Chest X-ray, PA view. Patient: 59 years old, sex M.
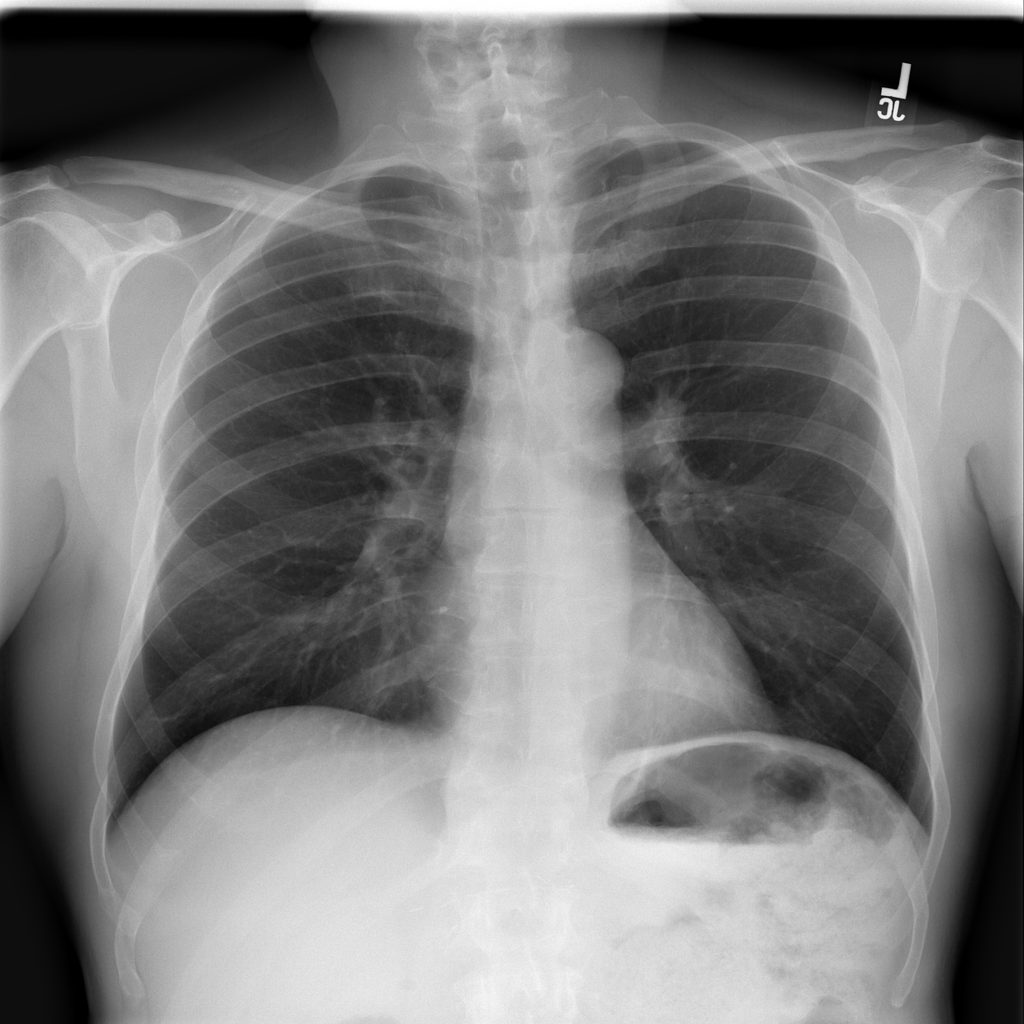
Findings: No Finding